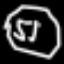
Label: octagon